Interaction volume radius: 10 \u00c5
Interaction volume height: 35 \u00c5
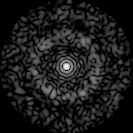
Disorder parameter: 0.82